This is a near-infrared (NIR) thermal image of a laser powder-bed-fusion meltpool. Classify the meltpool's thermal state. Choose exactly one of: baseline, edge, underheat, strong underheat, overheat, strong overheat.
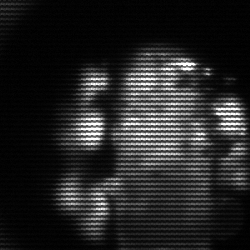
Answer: strong underheat